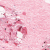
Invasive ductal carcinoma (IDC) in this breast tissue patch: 0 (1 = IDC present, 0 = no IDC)